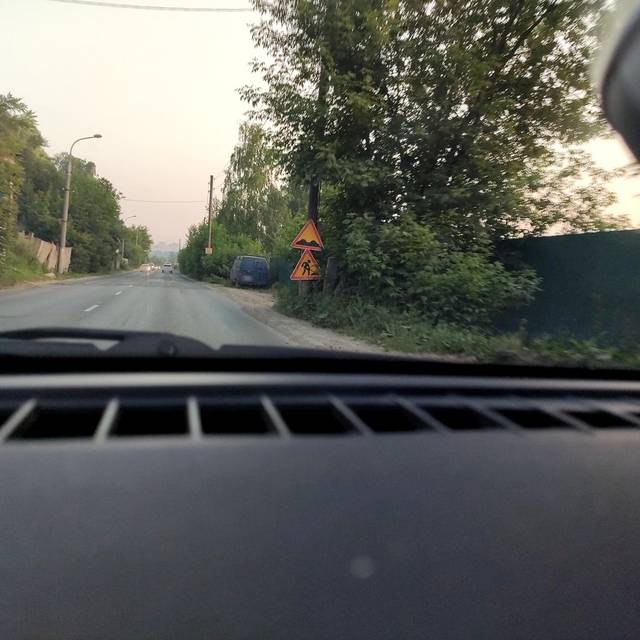
Region: Russia
Coordinates: 58.052, 56.328